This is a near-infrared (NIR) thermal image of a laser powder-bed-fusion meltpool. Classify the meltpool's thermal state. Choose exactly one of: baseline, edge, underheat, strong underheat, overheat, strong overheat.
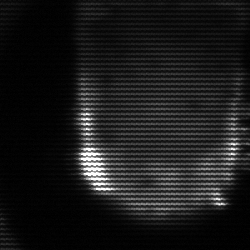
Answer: baseline